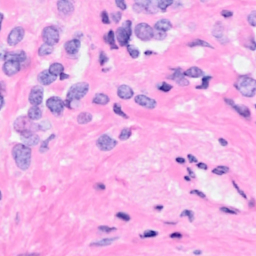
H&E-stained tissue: Breast